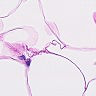
Metastatic tissue present: no